Question: This is my CSS snippet:-
'''
.radio label {
color: blue !important;
}
'''
This is how the HTML is:-
'''
<label for="contactmethod_delivery" class="radio tg-control-label">Delivery</label>
'''
But the output label is still not as per the color defined in the CSS...

I hope I am not missing any information required. Please let me know if I did. Thank you.
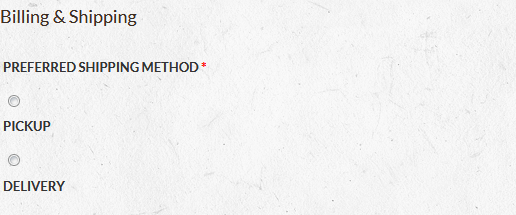
Answer: '$( "ancestor descendant" )';
A descendant of an element could be a child, grandchild, great-grandchild, and so on, of the ancestor element.
So, your Code tries to find 'label' child or grand-child of a element having 'class="radio"'.
'''
label.radio {
color: blue !important;
}
'''
Don't separate your selector with comma, if both of your selector is within the same element.